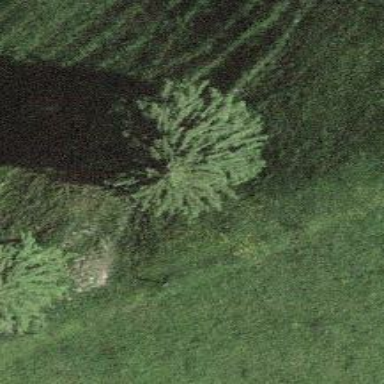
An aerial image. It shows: Single tag "natural: tree."